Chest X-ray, AP view. Patient: 50 years old, sex M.
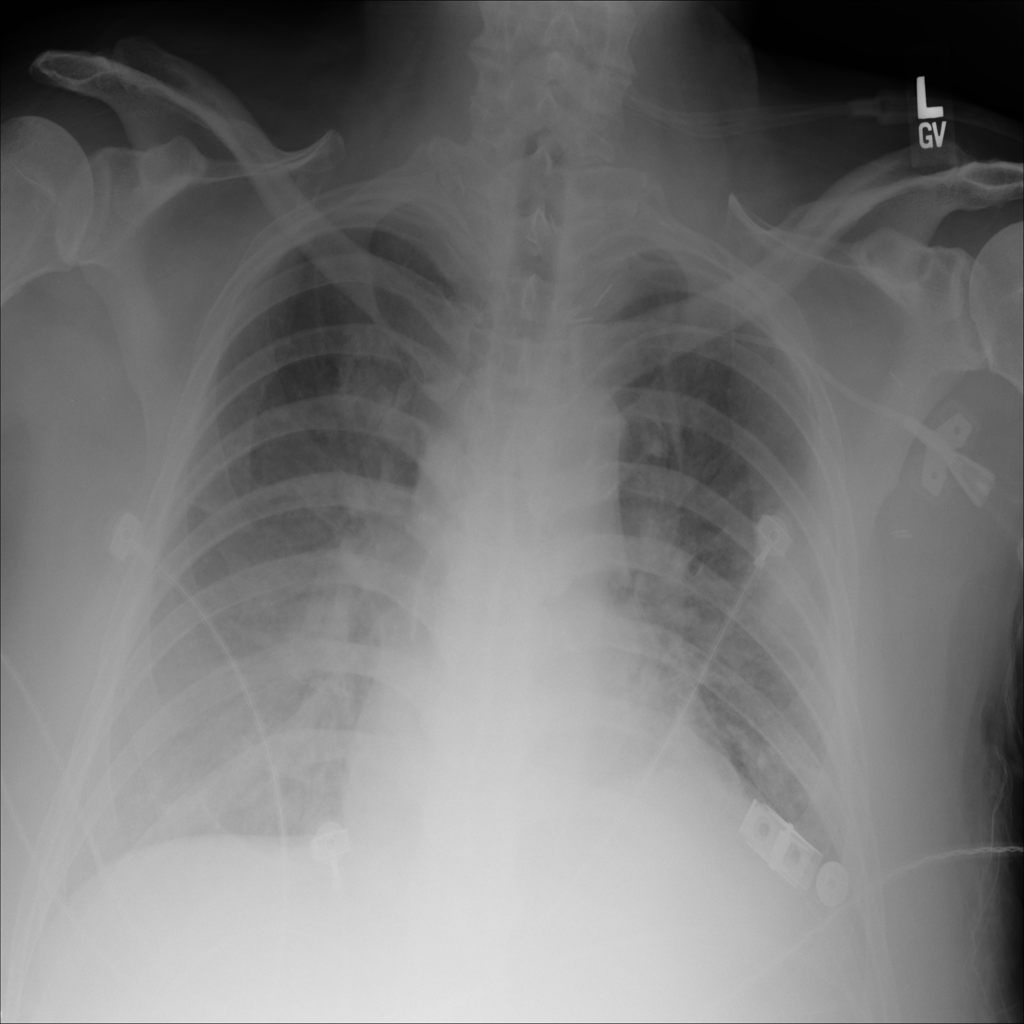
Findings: No Finding